Interaction volume radius: 5 \u00c5
Interaction volume height: 20 \u00c5
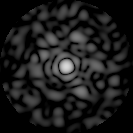
Disorder parameter: 0.8758